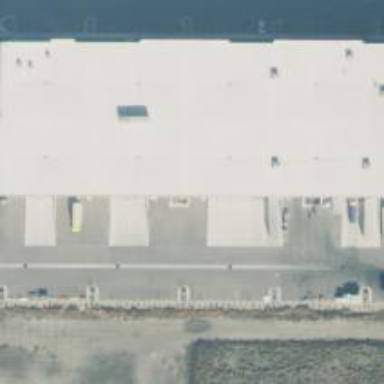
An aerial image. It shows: Commercial building.